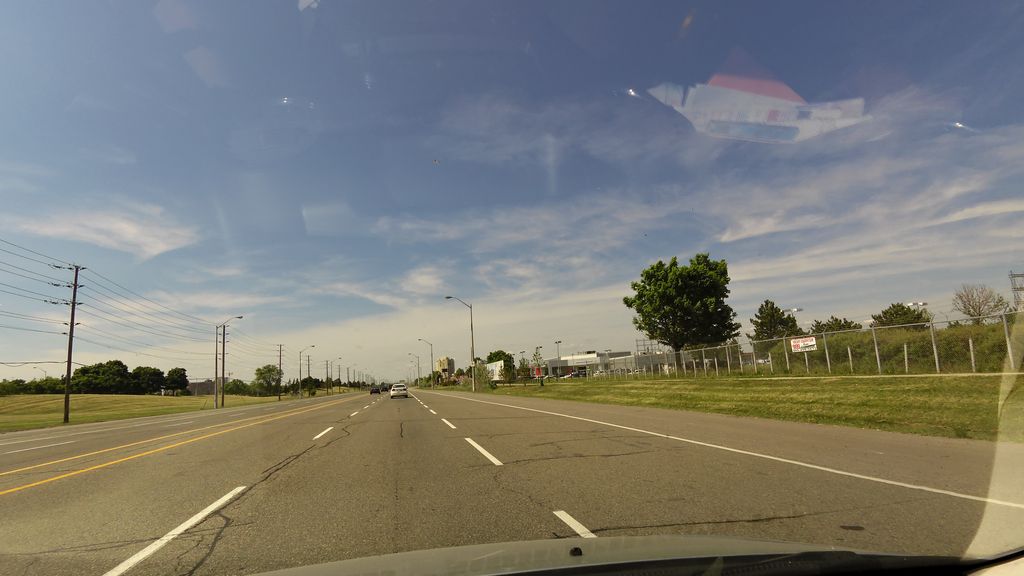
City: toronto